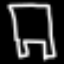
Label: chair